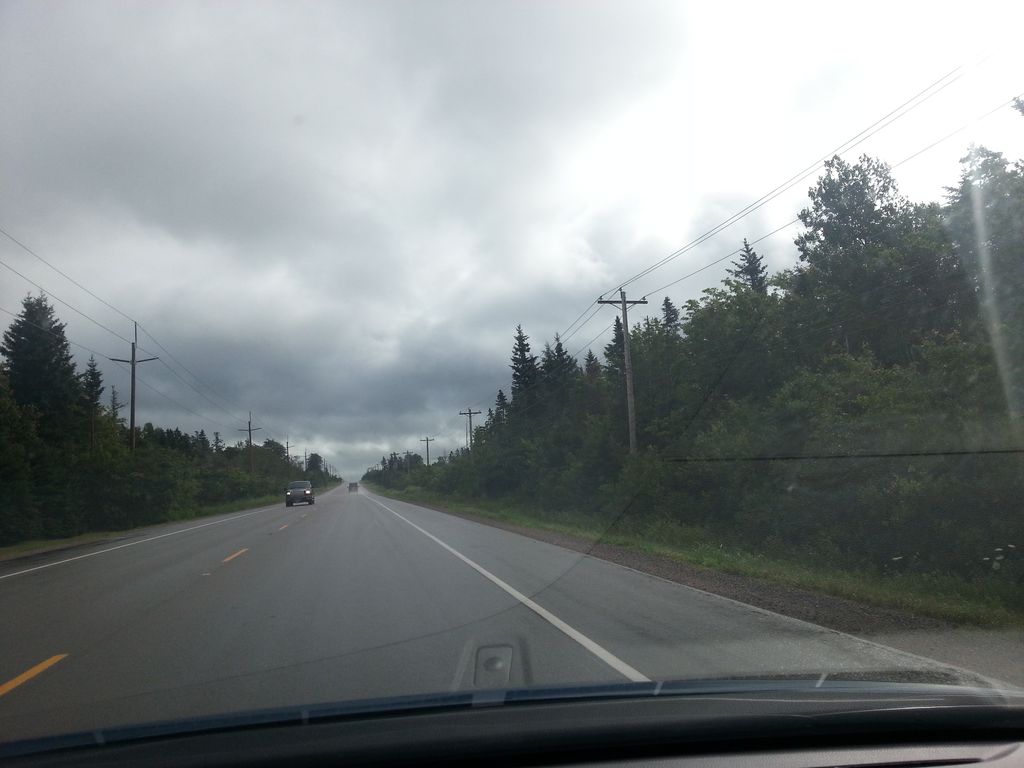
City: charlottetown